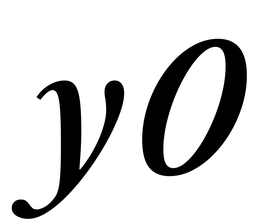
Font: LibreCaslonText-Italic_Medium_Italic